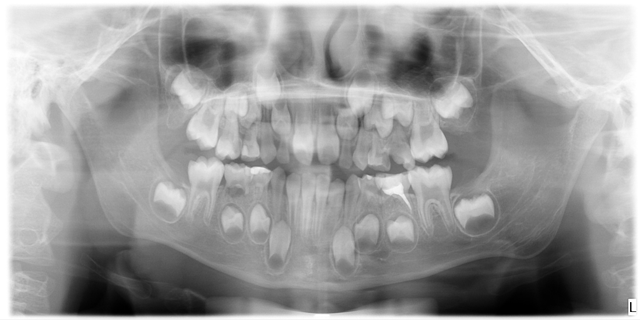
child